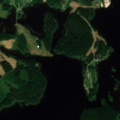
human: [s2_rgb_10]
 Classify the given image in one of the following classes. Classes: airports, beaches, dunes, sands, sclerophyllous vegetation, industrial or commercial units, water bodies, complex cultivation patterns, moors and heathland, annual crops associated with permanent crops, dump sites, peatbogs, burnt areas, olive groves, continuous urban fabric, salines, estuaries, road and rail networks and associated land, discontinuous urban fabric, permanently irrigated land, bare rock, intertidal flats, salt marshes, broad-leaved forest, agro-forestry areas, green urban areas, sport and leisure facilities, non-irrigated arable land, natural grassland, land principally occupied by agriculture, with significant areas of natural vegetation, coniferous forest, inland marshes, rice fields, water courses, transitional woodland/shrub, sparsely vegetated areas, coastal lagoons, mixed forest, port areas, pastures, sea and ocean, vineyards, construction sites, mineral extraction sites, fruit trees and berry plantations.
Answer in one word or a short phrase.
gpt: land principally occupied by agriculture, with significant areas of natural vegetation, mixed forest, water bodies